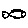
Label: fish